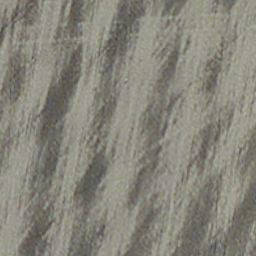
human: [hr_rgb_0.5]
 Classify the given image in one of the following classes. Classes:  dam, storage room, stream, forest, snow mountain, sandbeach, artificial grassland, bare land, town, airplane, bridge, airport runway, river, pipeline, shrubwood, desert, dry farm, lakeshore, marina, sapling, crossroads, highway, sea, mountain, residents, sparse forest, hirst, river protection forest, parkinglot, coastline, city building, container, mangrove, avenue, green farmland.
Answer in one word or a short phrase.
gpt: dry farm